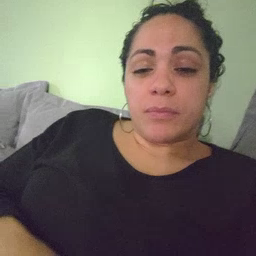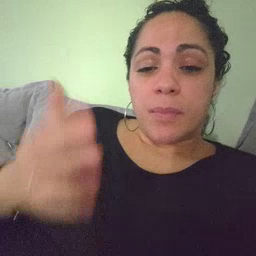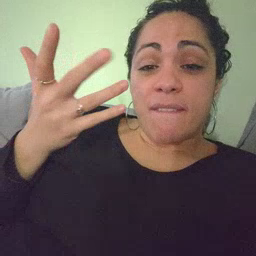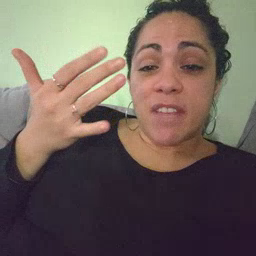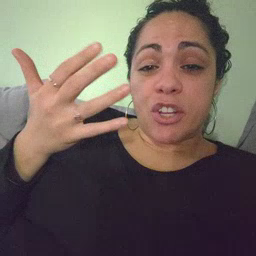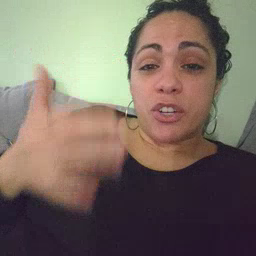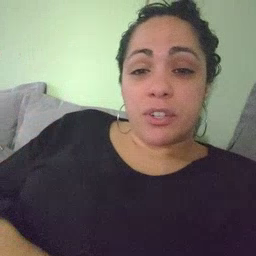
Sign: finger